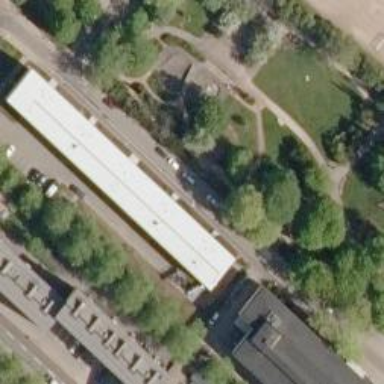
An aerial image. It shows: Apartments building with gabled roof. The roof is oriented along the building.